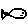
Label: fish